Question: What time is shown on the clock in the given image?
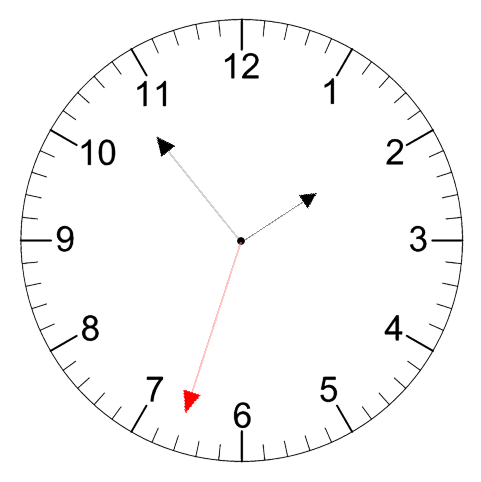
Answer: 01:53:33